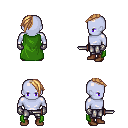
a pixel art fantasy rpg character, male body template, dark elf, purple skin, green cape, metal pants, light blonde long mohawk hairstyle, metal gloves, brown shoes, dagger, four views (front, back, left, right), 2x2 character sprite sheet, small pixel art, hard edges, no anti-aliasing